Question: I'm looking to add a menu Home, Contact Us, etc. to this field '<div class="post-nav">' on <URL>.
I'm using Wordpress. The area in black is where I would like the custom menu. My template does not offer me an option to add a widget there so I am looking to add one myself. Everything else on the page is fine where it is I would just like to add a custom menu where I specified
Here is the code in question.
'''
<footer class="site-footer" role="contentinfo" itemscope="itemscope" itemtype="http://schema.org/WPFooter">
<div class="wrap">
<div class="post-nav">
</div>
</div>
</footer>
'''
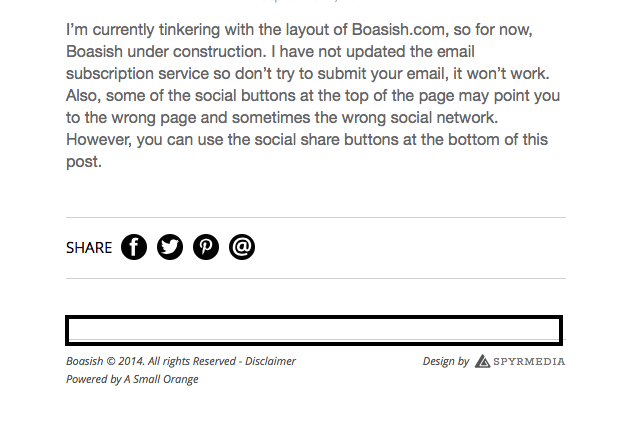
Answer: Register your <URL> by adding this to your 'functions.php' located within your template directory
'''
function my_footer_menu() {
register_nav_menu('footer-menu',__( 'Footer Menu' ));
}
add_action( 'init', 'my_footer_menu' );
'''
And this to your 'footer.php' file
'''
<footer class="site-footer" role="contentinfo" itemscope="itemscope" itemtype="http://schema.org/WPFooter">
<nav class="nav-primary">
<div class="wrap">
<div class="post-nav">
<?php wp_nav_menu( array( 'theme_location' => 'footer-menu', 'container_class' => 'menu' ) ); ?>
</div>
</div>
</nav>
</footer>
'''
Within 'wp-admin', add your menu items from the <URL>.
I am using '.nav-primary' because its the themes header menu class and so your footer is styled similar